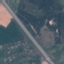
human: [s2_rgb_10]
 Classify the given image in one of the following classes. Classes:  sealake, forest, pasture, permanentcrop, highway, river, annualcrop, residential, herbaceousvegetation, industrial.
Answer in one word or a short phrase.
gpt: Highway